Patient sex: F
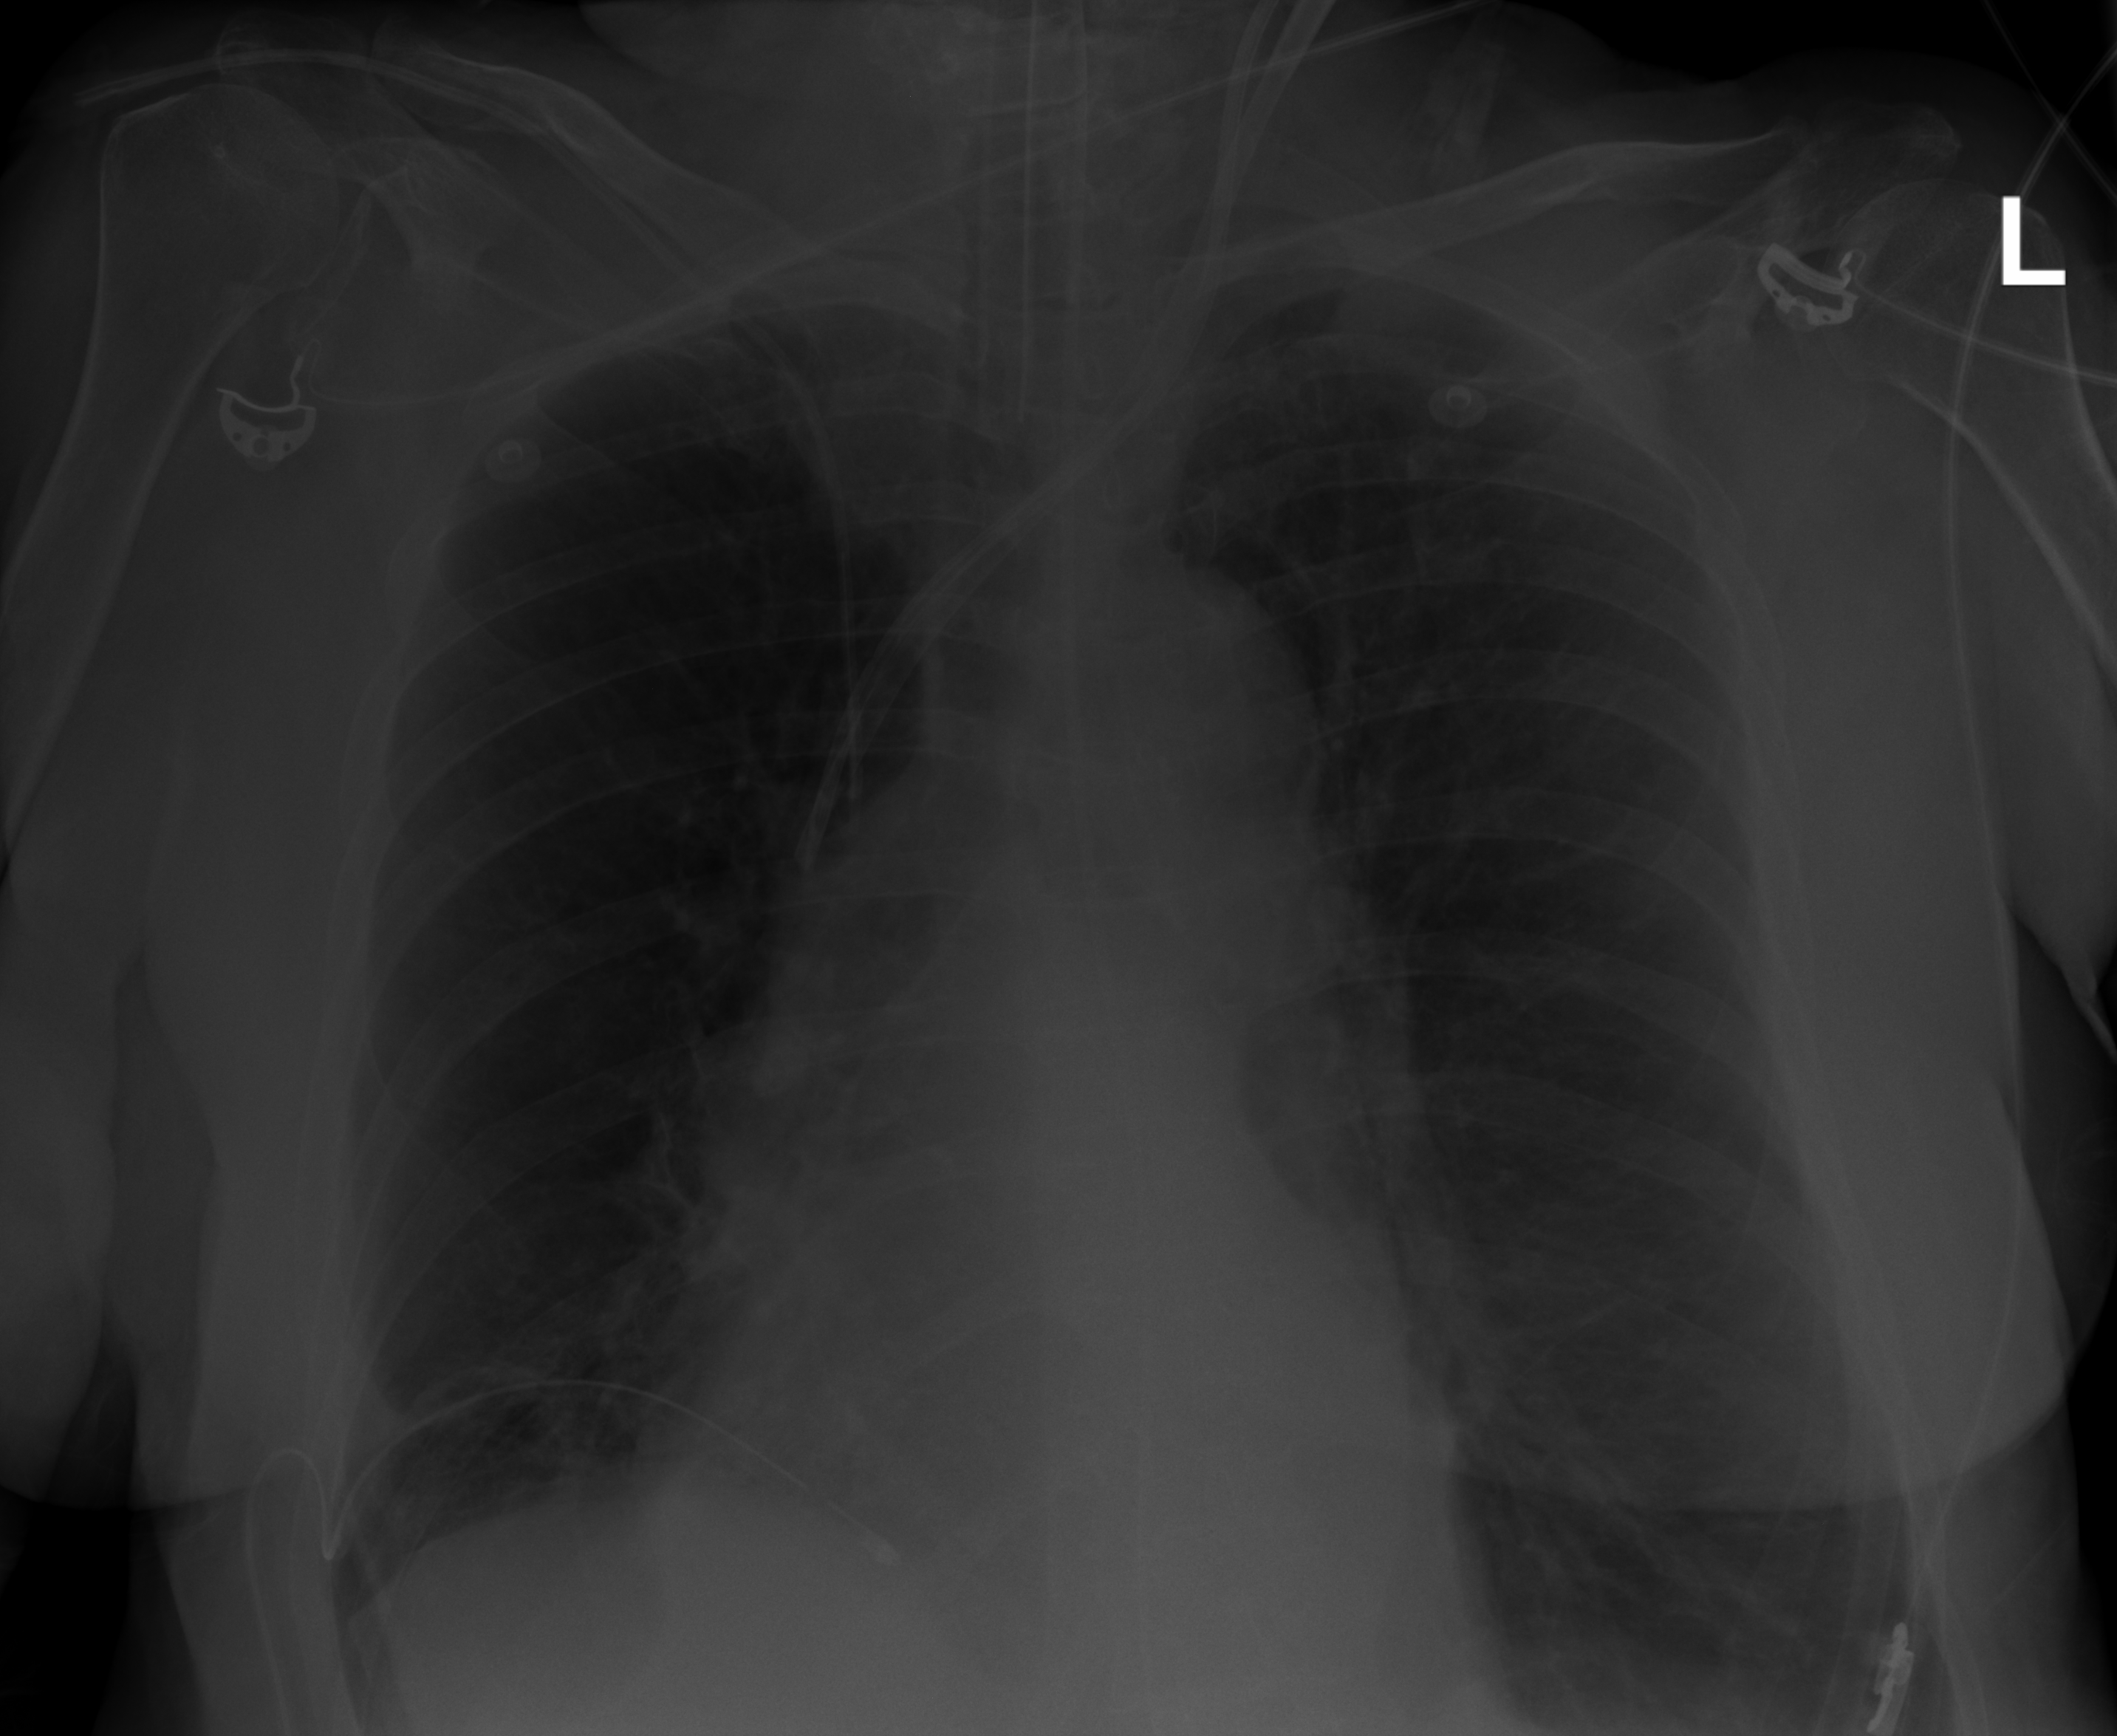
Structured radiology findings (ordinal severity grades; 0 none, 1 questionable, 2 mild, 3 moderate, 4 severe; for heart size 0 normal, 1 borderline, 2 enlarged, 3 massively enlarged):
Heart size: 0
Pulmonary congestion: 2
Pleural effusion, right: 0
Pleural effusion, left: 1
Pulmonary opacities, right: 0
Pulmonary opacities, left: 0
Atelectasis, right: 2
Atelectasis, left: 2